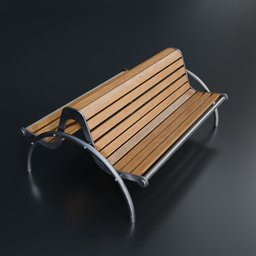
Label: furniture